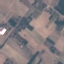
Land use / land cover: PermanentCrop